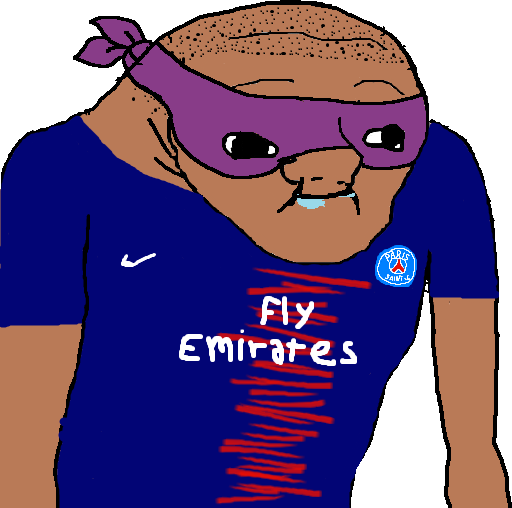
Label: 5_Brainlet